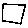
Label: square